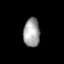
Tissue: lung
Cell type: Epithelial cells
Senescence score: 0.2158
Nuclear area (px): 462
Mean DAPI intensity: 161.16